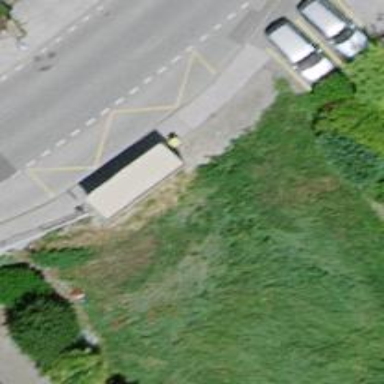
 serving as platform for public transportation."